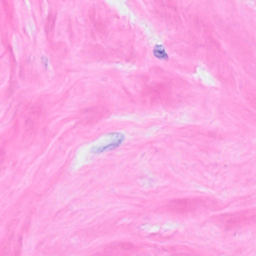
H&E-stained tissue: Breast